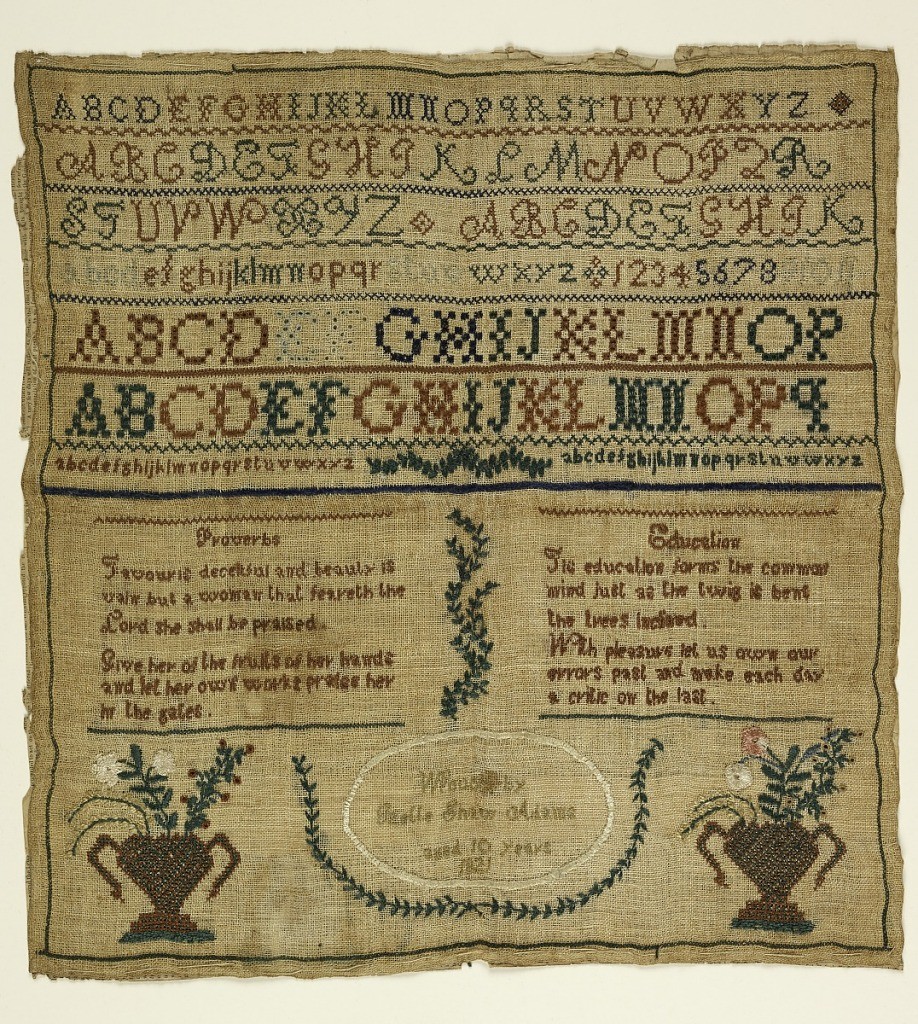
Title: Sampler
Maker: Izelle Shaw Adams, American
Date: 1821
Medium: silk embroidery on linen foundation Technique: embroidered in counted cross, long-armed cross, satin, stem, daisy and eyelet stitches on plain weave foundation
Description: Seven bands of alphabets and numerals at the top; two verses, and an inscription in an oval medallion flanked by urns of flowers.
The verses read:
Proverbs
Favour is deceitful and beauty is vain but a woman that feareth the Lord she shall be praised,
Give her of the works of her hands and let her own words praise her in the gates

Education
In education forms the common mind just as the twig is bent the trees inclined,
With pleasure let us own our errors past and make each day a critic on the last